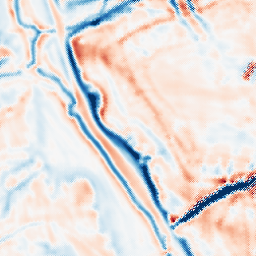
Category: multiscale
Decomposition family: dog_multiscale
Decomposition parameters: sigma_ratio: 1.4
n_scales: 3
base_sigma: 2
Upsampling method: regularized
Upsampling parameters: scale: 4
lambda_reg: 0.1
Upsampling scale: 4